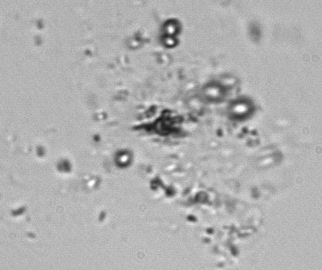
Label: Phaeocystis